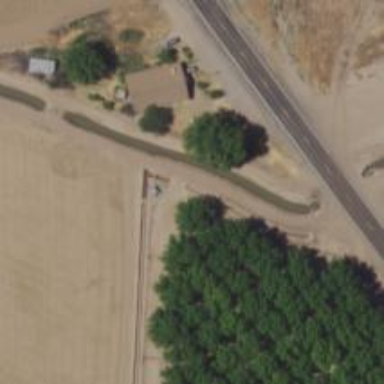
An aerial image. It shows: Irrigation culvert used for service.